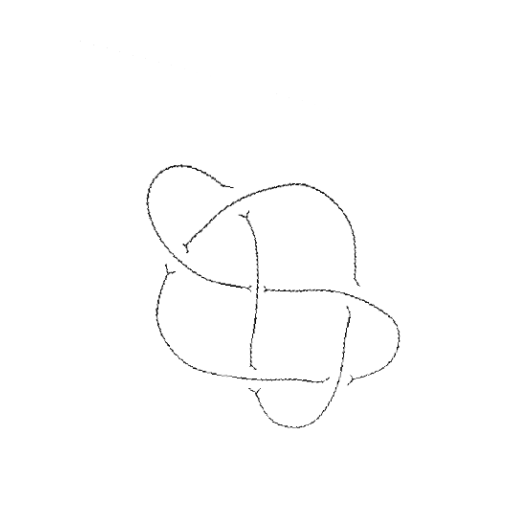
Crossing number: 6